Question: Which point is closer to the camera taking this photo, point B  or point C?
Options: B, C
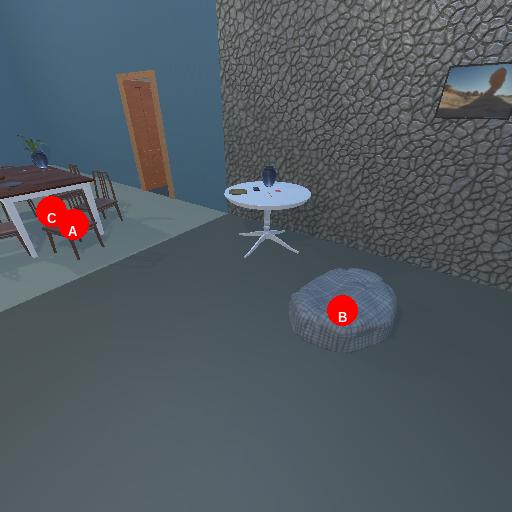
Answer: B